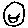
Label: smiley face